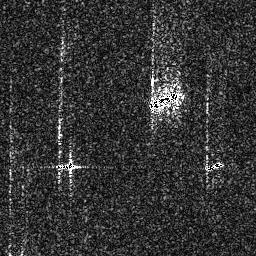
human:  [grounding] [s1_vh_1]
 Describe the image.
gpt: In the satellite image, there is  <ref>1 small ship </ref> <box>[[19, 61, 30, 66, 0]]</box> located at left,  <ref>1 small ship </ref> <box>[[78, 61, 87, 66, 0]]</box> located at right,  <ref>1 medium ship </ref> <box>[[57, 34, 69, 42, 0]]</box> located at center.